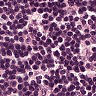
Metastatic tissue present: no